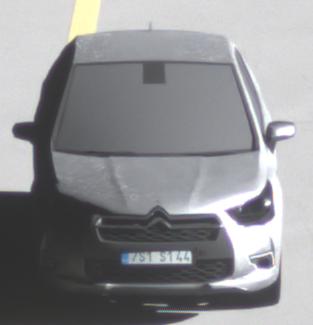
Make: Citroen
Model: DS 4 VTi 120
Detailed model: DS 4
Model produced from: 2011/05
Model produced until: 2015/01
Doors: 5
Color: white
Road condition: dry road
Daytime: morning or afternoon
Contrast: high contrast